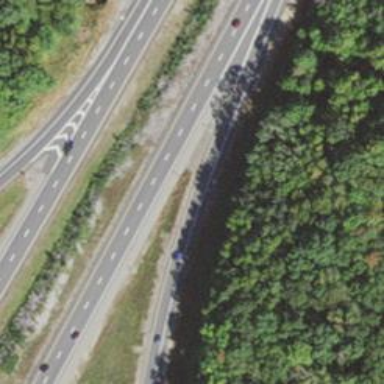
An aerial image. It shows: Motorway link.